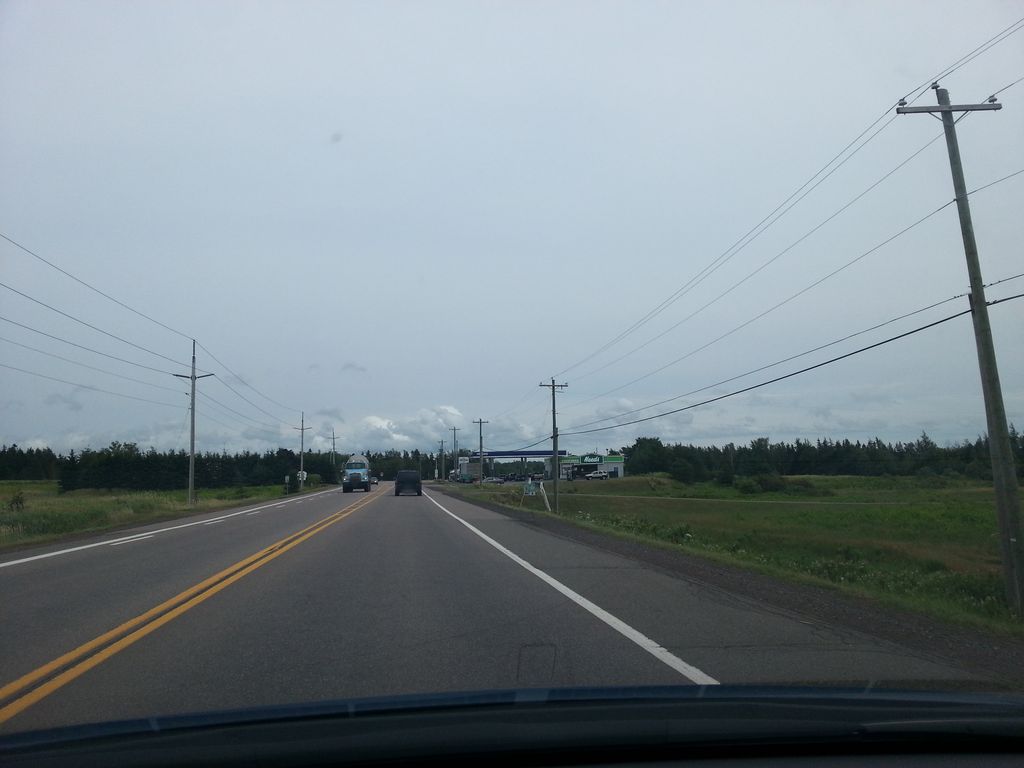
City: charlottetown